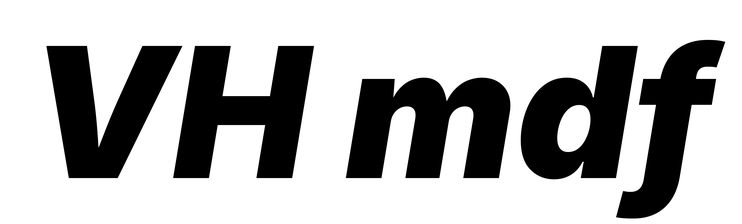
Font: Inter-Italic_Black_Italic